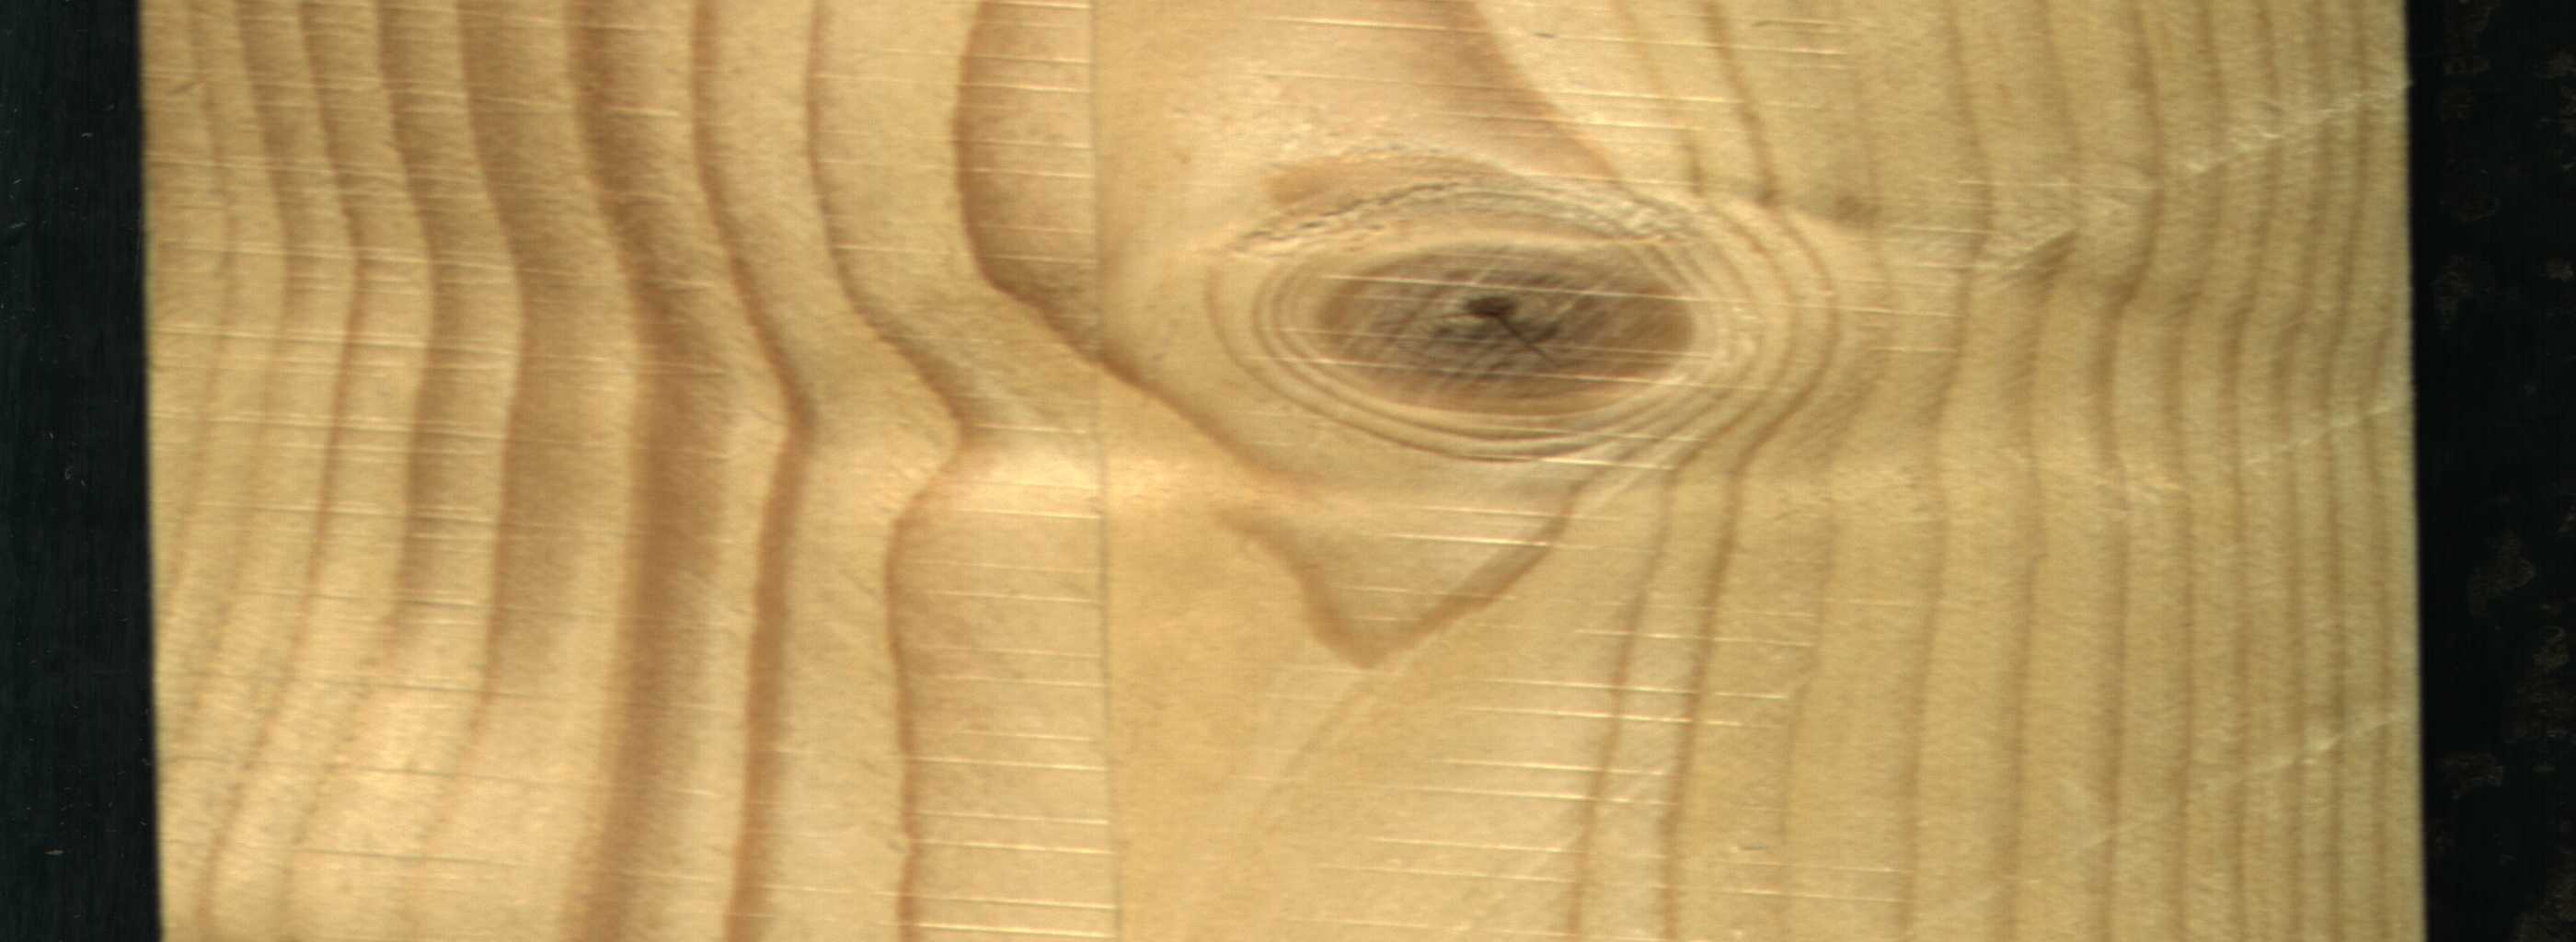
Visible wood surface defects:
knot_with_crack